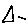
Label: hexagon